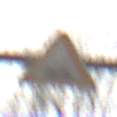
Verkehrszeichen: UnebeneFahrbahn
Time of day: MorningAfternoon
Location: Outdoor (Nature)
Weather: PartlyCloudy
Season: Winter
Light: Natural